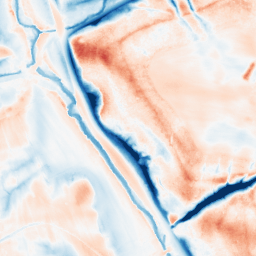
Category: classical
Decomposition family: gaussian_anisotropic
Decomposition parameters: sigma_x: 10
sigma_y: 10
Upsampling method: cubic_catmull_rom
Upsampling parameters: scale: 2
Upsampling scale: 2